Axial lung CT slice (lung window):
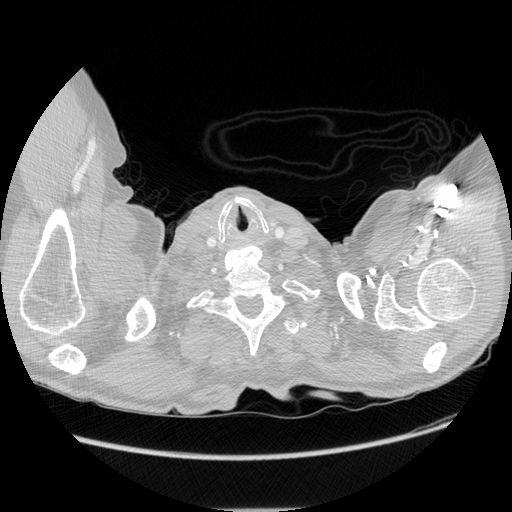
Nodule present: no